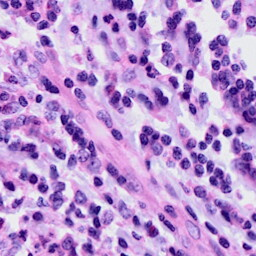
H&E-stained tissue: Cervix